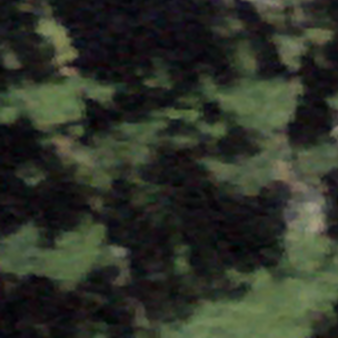
Label: other